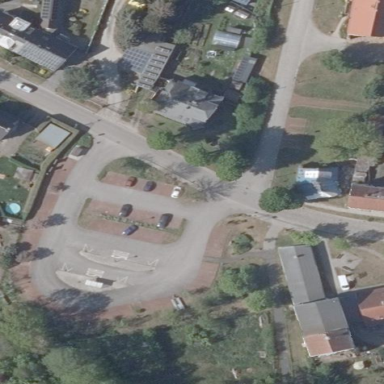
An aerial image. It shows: Parking area with surface.